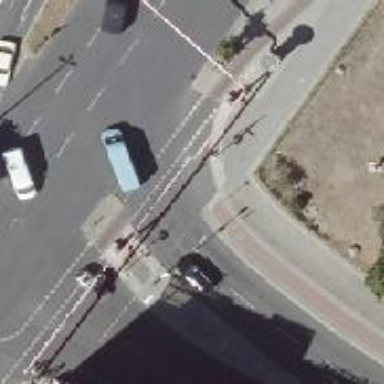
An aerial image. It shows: Footway that serves as traffic island.